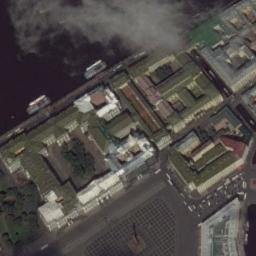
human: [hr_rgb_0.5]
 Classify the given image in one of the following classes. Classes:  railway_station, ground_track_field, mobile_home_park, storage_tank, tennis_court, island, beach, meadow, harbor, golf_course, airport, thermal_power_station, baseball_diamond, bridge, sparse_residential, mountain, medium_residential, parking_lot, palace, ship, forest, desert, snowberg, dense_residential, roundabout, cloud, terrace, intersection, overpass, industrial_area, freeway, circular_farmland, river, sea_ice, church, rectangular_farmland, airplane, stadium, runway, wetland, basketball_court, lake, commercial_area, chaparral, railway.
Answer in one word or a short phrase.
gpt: palace